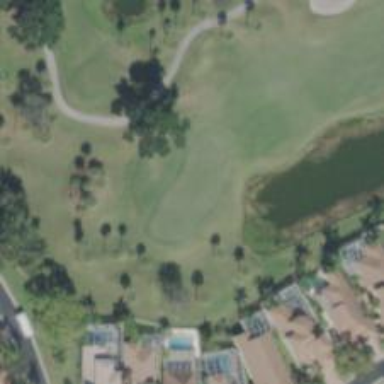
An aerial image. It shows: View of golf hole.